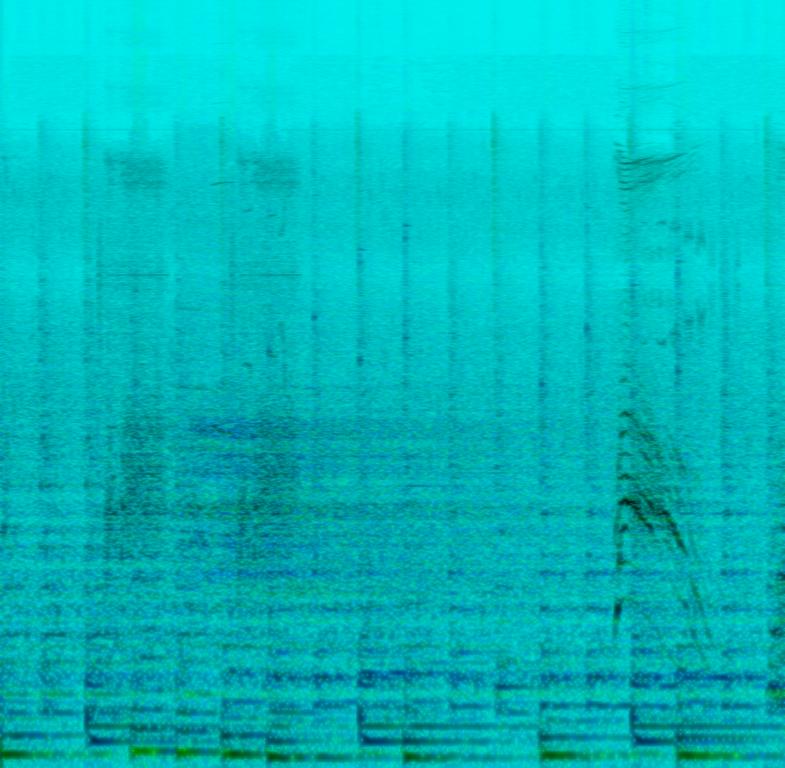
This song contains various orchestral instruments as a bass, plucked strings, timpani and snare hits. There are background noises, foregroundnoises as pitched voices, a river flowing and birds chirping. This music sounds like it belongs to an old videogame.